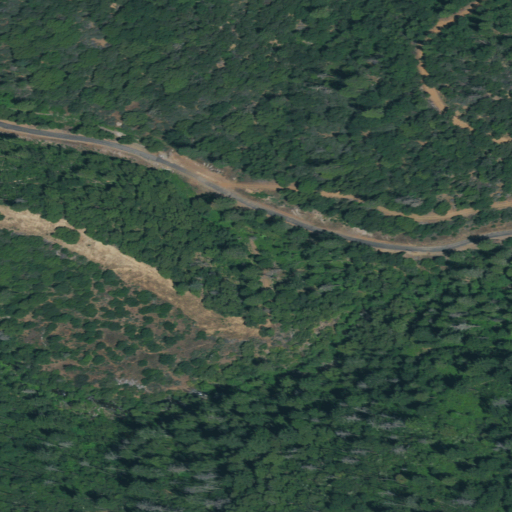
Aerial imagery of valley in California named Neds Gulch containing evergreen forest, shrub, and mixed forest